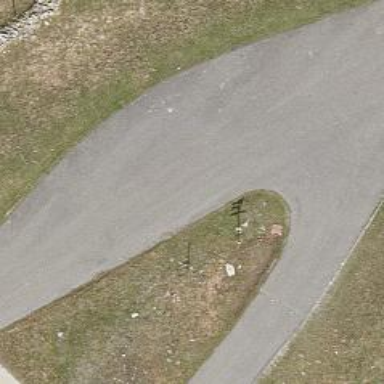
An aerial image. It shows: Passing place on the road.